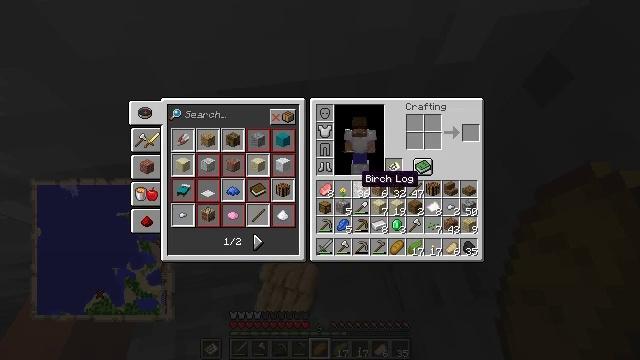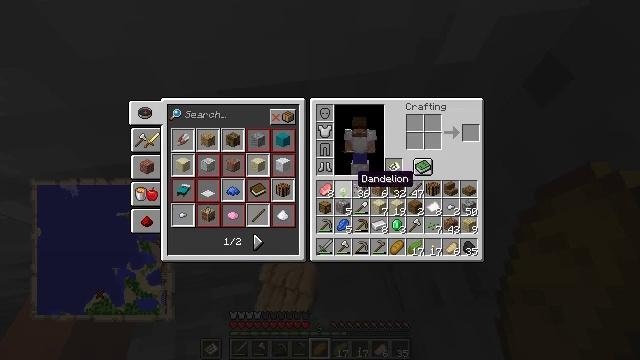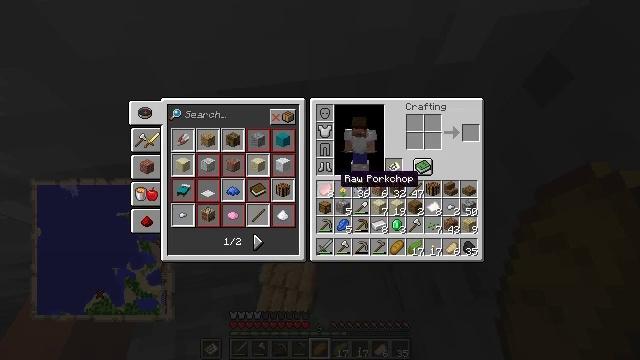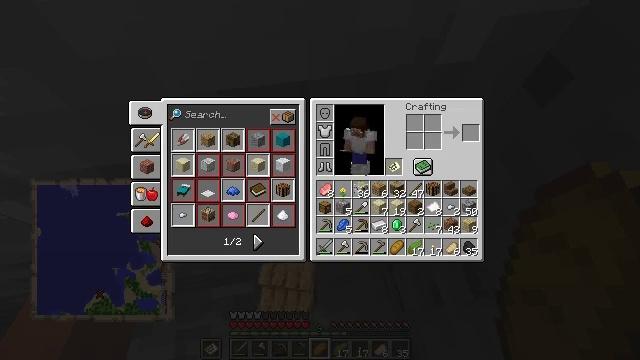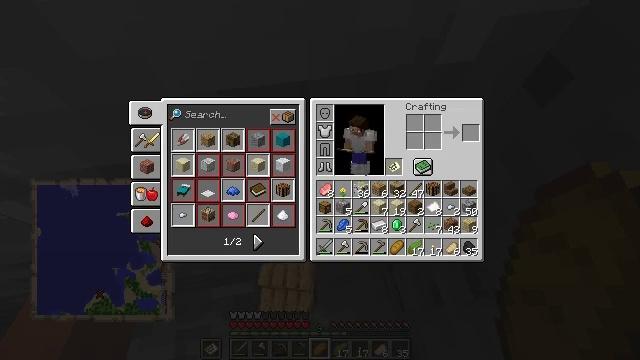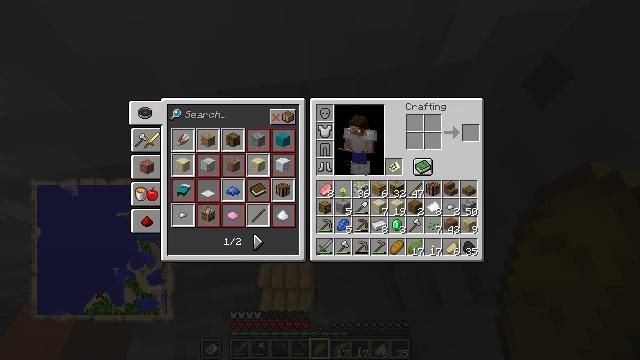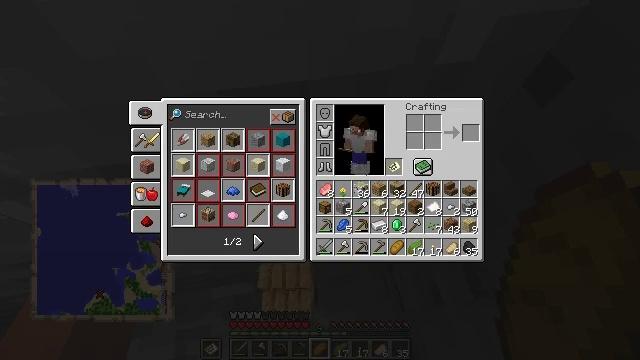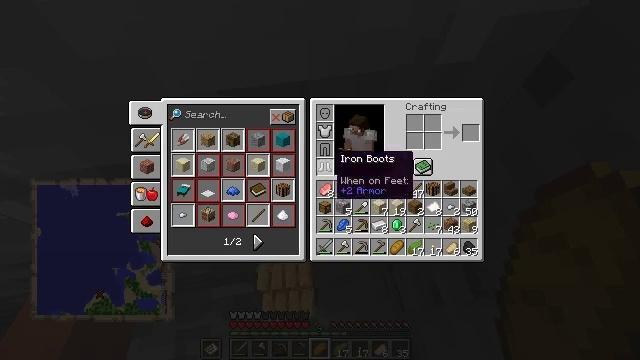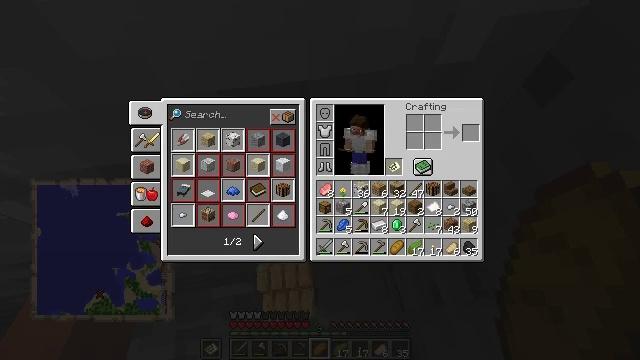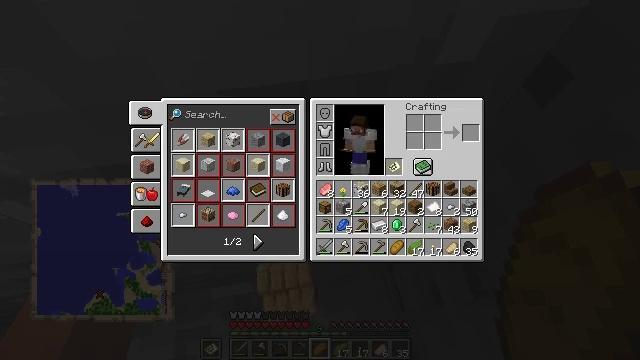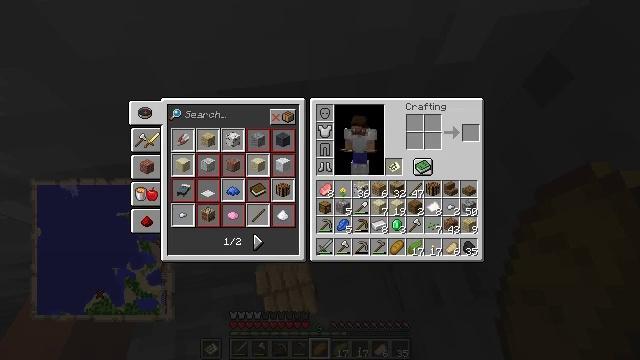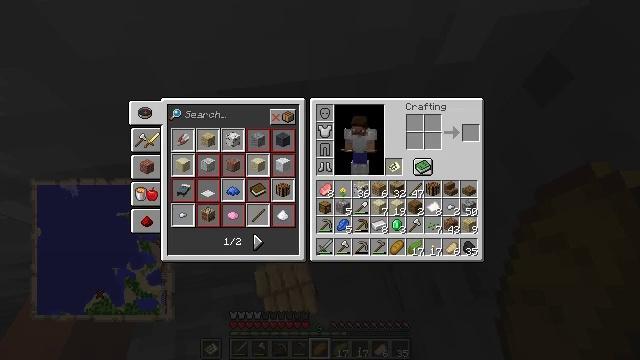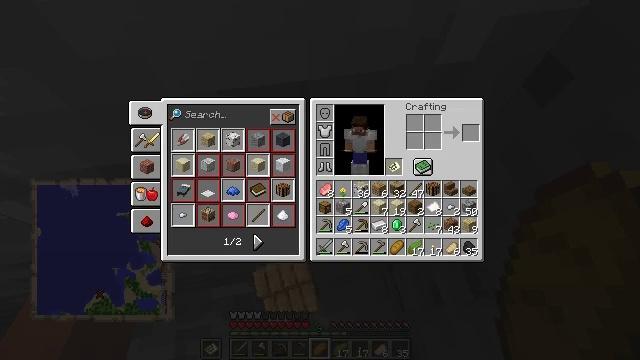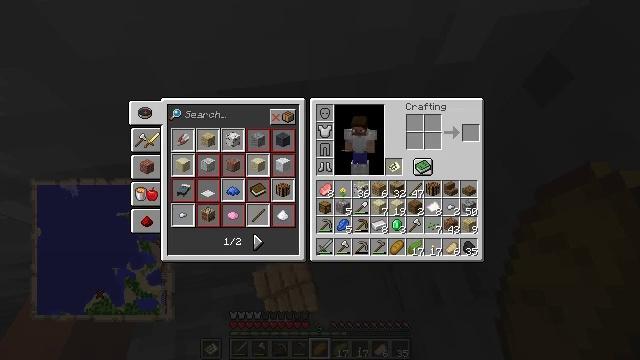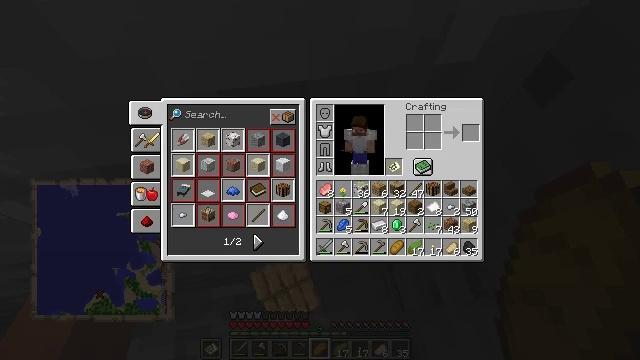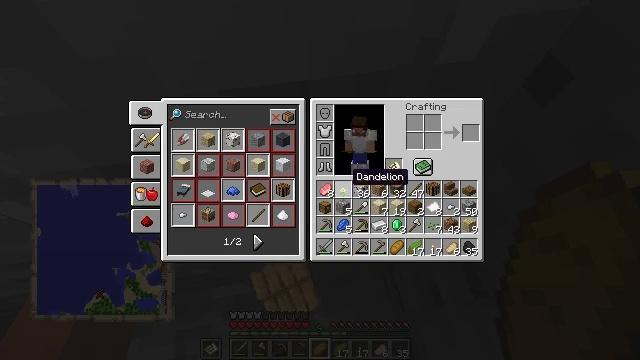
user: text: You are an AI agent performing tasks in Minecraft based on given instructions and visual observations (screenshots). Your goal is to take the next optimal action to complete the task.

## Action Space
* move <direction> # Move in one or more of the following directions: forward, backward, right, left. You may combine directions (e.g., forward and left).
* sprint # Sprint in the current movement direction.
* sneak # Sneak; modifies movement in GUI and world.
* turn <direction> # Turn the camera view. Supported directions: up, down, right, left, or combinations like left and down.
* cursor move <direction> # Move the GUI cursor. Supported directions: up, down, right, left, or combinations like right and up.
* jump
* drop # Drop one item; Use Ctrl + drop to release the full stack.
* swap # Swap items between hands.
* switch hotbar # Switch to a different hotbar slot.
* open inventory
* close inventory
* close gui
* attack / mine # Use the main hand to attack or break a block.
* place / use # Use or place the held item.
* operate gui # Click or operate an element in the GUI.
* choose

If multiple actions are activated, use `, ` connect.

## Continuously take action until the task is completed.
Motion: motion action
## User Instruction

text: Remove a dandelion from the inventory.
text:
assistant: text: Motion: no_op
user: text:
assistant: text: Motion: cursor move left
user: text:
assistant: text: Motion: cursor move left and up
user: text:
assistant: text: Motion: no_op
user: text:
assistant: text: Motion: no_op
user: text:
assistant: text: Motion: no_op
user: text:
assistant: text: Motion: cursor move right
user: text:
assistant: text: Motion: cursor move right
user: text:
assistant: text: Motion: no_op
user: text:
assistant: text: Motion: no_op
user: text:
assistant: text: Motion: no_op
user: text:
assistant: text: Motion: no_op
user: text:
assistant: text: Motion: no_op
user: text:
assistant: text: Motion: no_op
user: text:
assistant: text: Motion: no_op
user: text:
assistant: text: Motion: no_op
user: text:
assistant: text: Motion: no_op
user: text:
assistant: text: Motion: no_op
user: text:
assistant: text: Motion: operate gui
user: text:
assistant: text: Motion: operate gui
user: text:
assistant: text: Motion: operate gui
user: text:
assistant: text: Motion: cursor move right and up
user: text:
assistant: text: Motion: cursor move right and up
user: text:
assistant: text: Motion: cursor move right and up
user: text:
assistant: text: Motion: cursor move right
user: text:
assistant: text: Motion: cursor move right and up
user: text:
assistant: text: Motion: no_op
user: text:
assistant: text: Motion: no_op
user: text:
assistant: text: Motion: operate gui
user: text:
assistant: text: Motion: operate gui